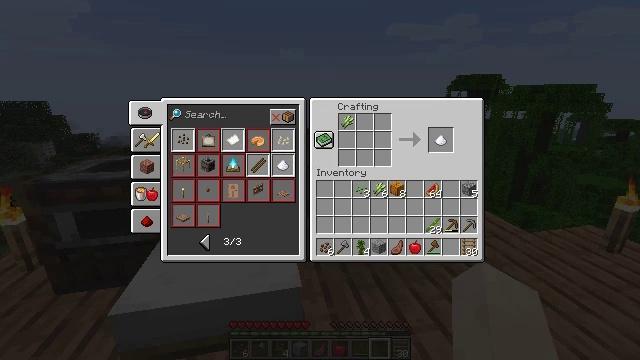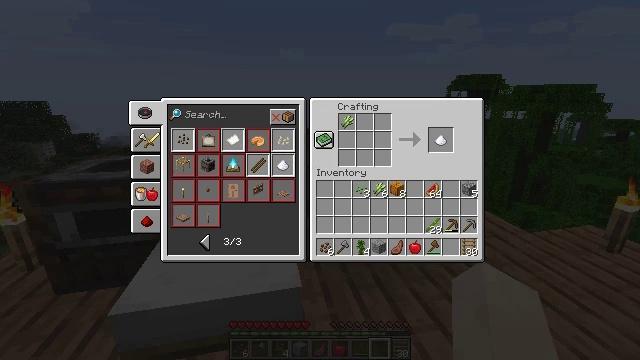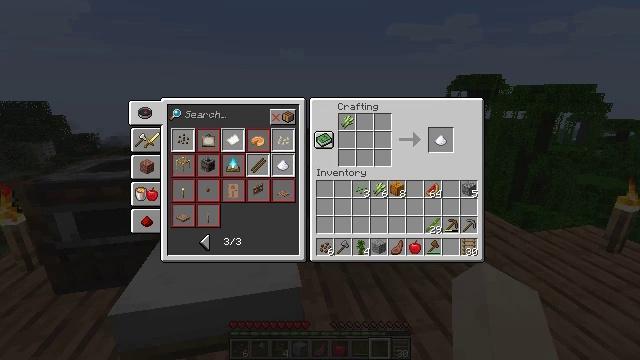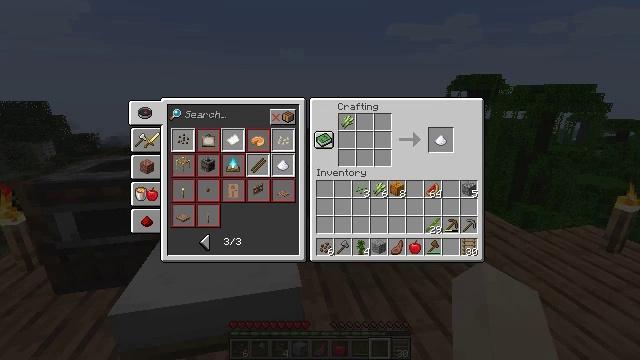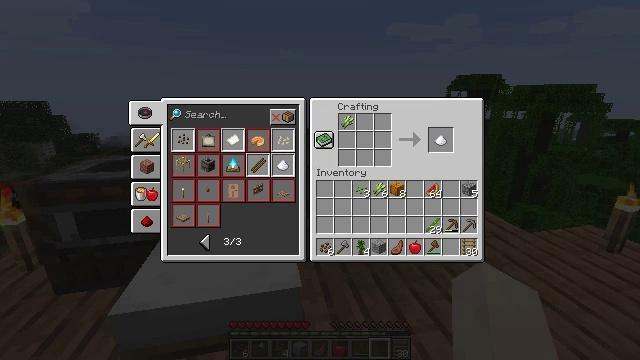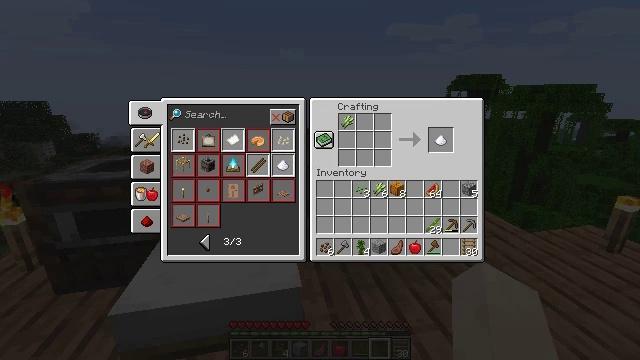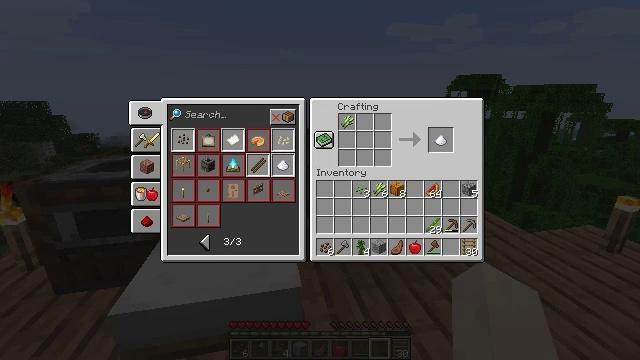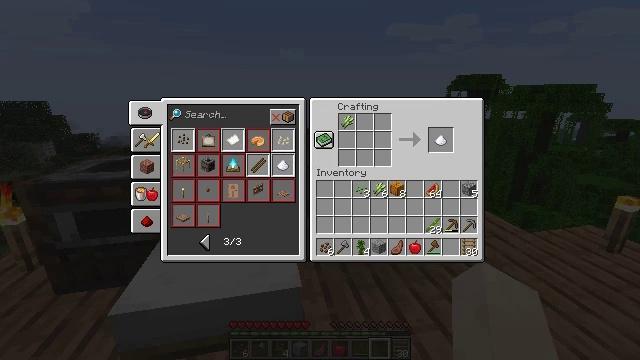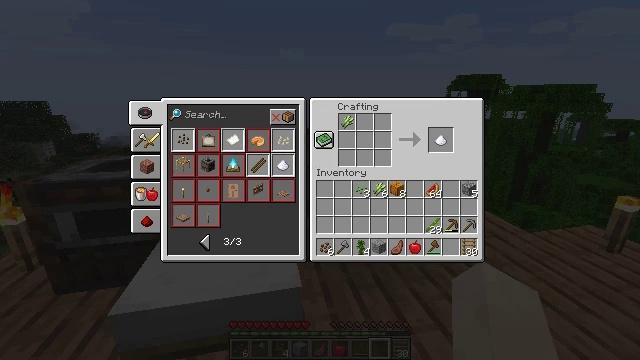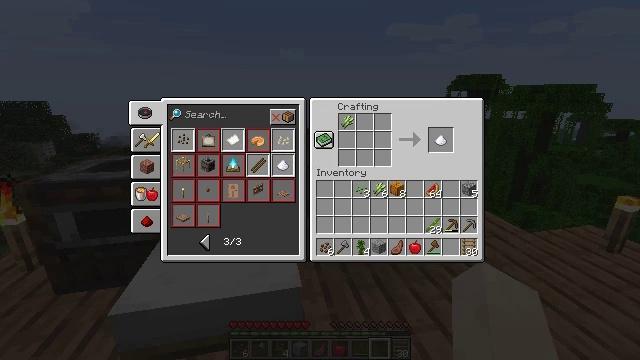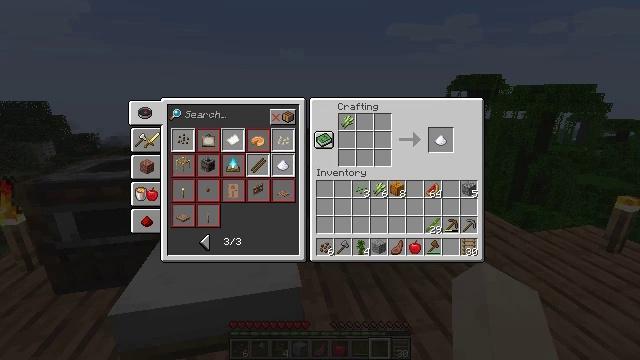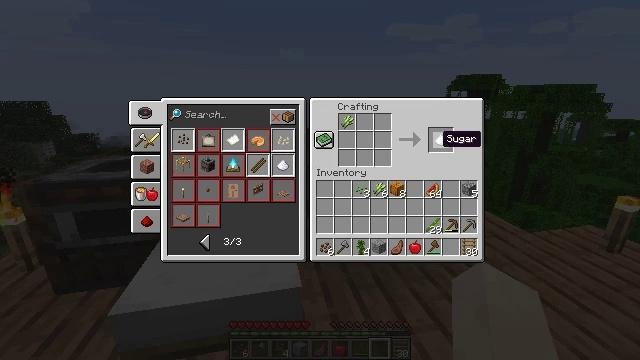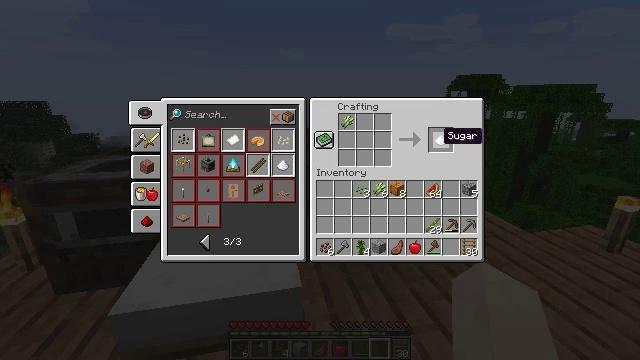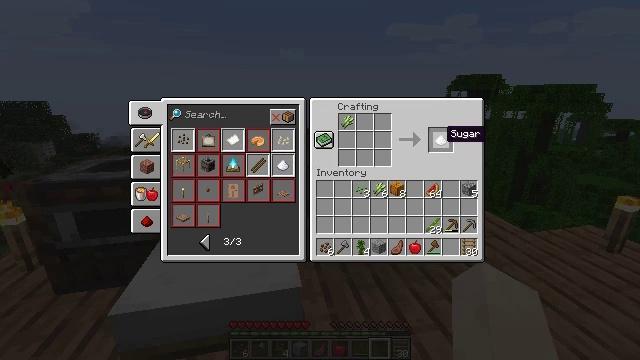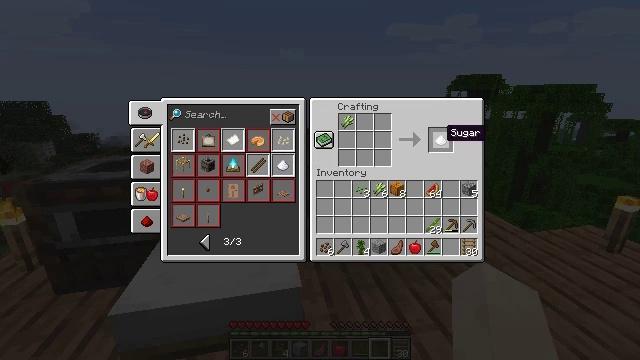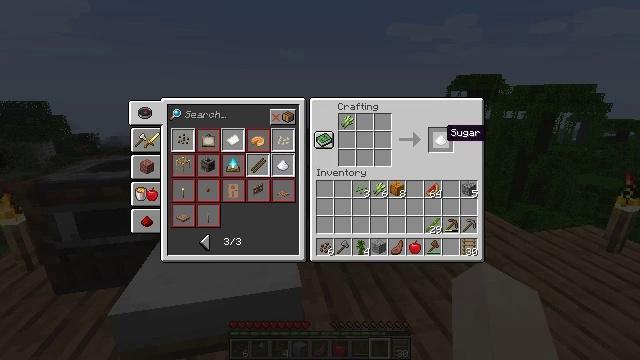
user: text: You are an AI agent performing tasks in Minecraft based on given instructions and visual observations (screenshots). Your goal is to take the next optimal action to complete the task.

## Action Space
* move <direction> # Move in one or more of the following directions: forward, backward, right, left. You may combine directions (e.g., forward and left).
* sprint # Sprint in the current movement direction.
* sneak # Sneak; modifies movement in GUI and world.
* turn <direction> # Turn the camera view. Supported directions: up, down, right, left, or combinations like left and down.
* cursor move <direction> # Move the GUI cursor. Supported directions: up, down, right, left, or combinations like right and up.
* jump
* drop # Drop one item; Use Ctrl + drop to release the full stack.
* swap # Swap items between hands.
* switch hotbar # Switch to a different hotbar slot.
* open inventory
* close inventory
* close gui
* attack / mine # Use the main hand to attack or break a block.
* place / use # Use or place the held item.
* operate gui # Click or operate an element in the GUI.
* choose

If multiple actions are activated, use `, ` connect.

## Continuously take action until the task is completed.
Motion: motion action
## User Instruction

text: Craft sugar.
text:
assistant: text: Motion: no_op
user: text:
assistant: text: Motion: no_op
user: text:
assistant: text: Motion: no_op
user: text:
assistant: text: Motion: no_op
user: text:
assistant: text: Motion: no_op
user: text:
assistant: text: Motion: no_op
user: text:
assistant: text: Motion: sneak
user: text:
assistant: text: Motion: sneak
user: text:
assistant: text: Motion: sneak
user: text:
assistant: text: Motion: sneak, cursor move up
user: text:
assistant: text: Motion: sneak
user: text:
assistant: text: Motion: sneak
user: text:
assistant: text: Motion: sneak
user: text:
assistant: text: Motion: sneak
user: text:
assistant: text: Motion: sneak
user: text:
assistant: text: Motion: sneak
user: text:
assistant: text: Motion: sneak
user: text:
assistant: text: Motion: sneak
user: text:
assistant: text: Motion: sneak
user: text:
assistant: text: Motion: sneak
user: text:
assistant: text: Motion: sneak, operate gui
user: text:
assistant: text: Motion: sneak, operate gui
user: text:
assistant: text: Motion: sneak
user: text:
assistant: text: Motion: sneak
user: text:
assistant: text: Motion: sneak
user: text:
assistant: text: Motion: sneak
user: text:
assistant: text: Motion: sneak
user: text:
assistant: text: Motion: sneak
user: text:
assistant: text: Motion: sneak
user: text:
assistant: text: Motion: sneak